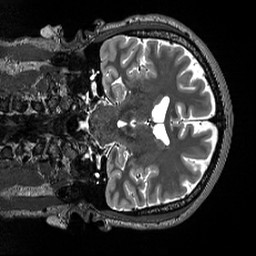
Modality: T2w
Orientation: coronal
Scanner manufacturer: siemens
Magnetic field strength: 3 T
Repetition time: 3.2 s
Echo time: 0.564 s